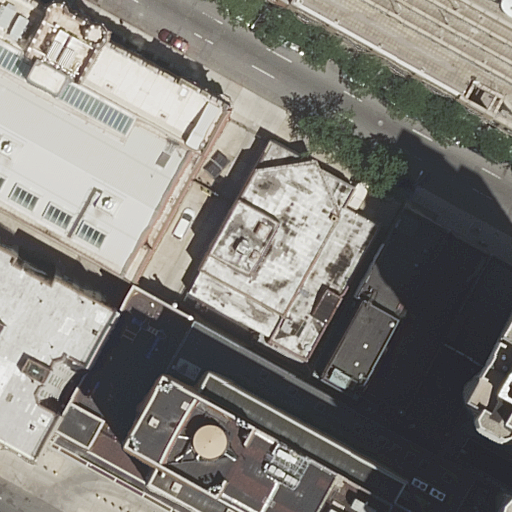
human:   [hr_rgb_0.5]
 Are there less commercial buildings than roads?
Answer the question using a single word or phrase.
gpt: yes

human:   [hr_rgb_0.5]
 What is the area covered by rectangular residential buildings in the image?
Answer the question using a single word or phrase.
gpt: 888m2

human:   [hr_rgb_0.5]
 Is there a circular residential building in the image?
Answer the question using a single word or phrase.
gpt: no

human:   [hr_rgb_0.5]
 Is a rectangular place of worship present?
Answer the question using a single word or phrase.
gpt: no

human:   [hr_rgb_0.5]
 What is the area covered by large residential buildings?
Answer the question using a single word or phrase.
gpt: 5678m2

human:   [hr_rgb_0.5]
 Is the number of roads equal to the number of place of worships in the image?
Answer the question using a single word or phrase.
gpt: no

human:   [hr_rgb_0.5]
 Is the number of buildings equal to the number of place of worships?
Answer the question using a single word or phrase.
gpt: no

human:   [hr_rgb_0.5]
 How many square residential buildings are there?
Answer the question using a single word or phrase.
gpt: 0

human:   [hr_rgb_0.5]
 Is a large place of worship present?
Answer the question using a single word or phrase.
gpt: yes

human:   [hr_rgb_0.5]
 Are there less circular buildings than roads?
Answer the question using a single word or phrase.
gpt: yes

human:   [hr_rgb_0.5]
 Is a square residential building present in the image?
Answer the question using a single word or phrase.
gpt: no

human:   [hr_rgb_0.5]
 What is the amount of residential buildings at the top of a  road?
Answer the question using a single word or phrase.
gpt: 9

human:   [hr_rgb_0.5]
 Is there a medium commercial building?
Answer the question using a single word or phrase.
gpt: no

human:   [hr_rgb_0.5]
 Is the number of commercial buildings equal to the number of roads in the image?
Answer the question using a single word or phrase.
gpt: no

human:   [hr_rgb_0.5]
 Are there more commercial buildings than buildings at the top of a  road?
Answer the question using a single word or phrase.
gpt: no

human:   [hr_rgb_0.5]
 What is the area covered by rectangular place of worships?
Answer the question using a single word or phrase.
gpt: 0m2

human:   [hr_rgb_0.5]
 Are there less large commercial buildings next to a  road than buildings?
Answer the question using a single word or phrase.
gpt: yes

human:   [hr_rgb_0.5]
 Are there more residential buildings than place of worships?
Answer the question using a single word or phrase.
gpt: yes

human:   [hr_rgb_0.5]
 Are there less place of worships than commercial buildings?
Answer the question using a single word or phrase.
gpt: no

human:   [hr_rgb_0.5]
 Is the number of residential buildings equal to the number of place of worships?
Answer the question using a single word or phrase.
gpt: no

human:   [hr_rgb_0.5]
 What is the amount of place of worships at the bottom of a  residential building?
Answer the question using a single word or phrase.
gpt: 1

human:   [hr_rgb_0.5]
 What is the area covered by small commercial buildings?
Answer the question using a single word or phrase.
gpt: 0m2

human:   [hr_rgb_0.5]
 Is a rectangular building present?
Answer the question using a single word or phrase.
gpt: yes

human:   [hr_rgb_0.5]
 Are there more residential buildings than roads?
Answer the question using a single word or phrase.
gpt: yes

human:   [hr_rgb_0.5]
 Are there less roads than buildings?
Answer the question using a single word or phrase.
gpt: yes

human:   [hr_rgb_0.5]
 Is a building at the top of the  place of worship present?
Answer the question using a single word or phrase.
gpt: yes

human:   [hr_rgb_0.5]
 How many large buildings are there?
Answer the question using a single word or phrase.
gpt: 5

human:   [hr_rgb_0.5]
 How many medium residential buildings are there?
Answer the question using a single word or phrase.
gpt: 4

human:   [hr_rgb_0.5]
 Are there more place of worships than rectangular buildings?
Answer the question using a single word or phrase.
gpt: no

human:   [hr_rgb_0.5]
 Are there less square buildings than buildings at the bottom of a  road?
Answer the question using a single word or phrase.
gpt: yes

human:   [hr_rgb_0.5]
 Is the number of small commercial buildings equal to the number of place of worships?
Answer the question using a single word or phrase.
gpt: no

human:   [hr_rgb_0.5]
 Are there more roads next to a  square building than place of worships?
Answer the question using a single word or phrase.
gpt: no

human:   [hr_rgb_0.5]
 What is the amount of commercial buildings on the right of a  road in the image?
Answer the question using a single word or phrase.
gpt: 0

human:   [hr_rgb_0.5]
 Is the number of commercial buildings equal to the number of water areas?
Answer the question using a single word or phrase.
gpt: yes

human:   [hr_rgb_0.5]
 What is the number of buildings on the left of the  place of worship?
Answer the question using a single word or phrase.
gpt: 2

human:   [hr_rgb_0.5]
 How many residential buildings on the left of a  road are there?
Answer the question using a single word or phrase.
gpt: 3